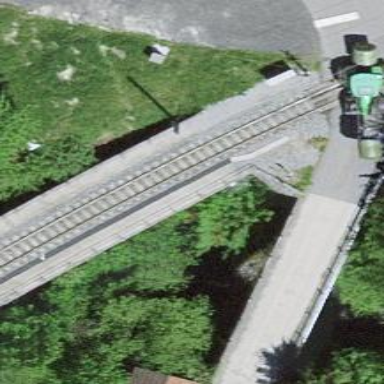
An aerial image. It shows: Narrow gauge railway bridge with electrified contact lines.